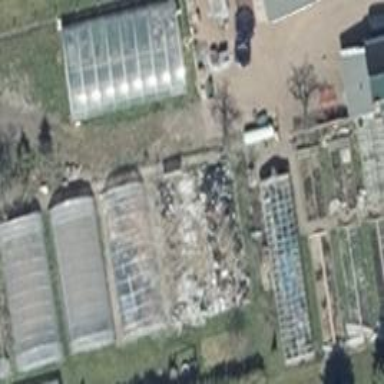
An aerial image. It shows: Greenhouse used for horticulture.